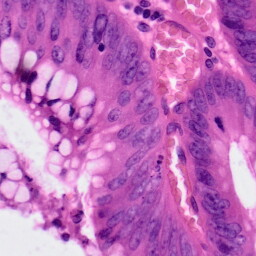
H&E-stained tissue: Colon